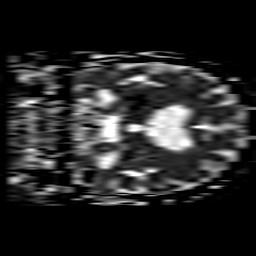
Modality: ADC
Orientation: coronal
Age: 72
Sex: male
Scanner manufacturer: philips
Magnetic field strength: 3 T
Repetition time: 3.588 s
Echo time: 0.076 s